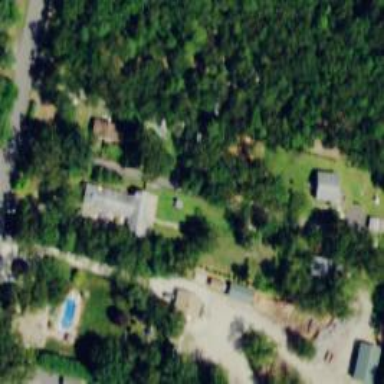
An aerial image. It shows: Driveway.